Aerial crown-view tile of a tropical tree (Barro Colorado Island, Panama), acquired 20240918:
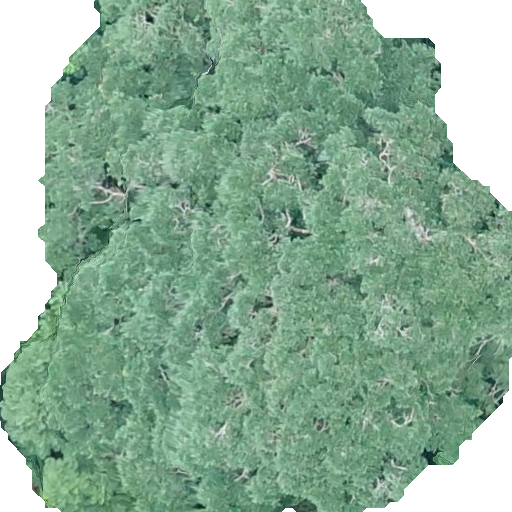
Species: Calophyllum longifolium
GBIF accepted scientific name: Calophyllum longifolium
Crown area: 378.051 m²